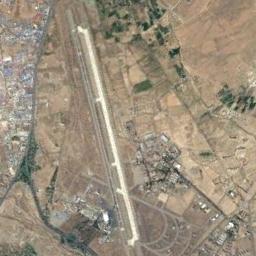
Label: airport